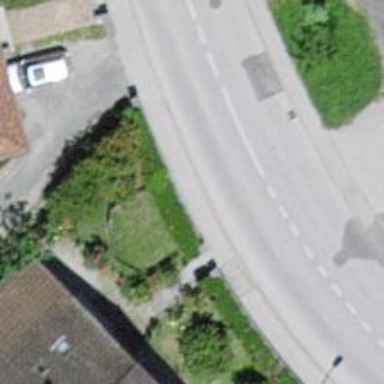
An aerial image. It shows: Asphalt sidewalk along the footway.